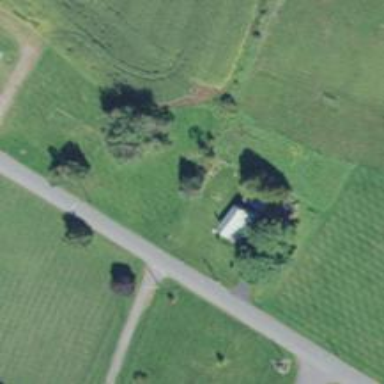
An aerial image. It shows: Simple house.